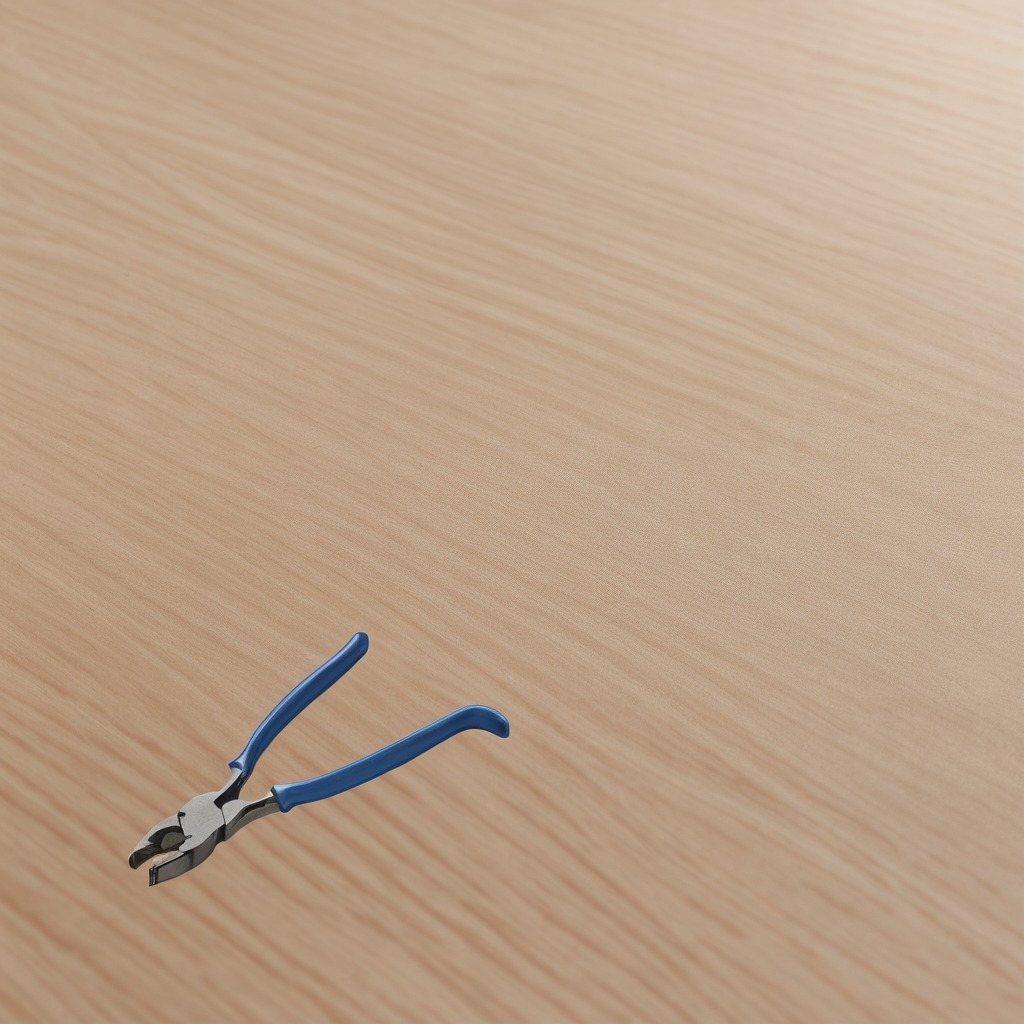
A plier lies on the wooden table in the outdoor workshop during daytime bright natural light soft shadows worn but beneath the cloth